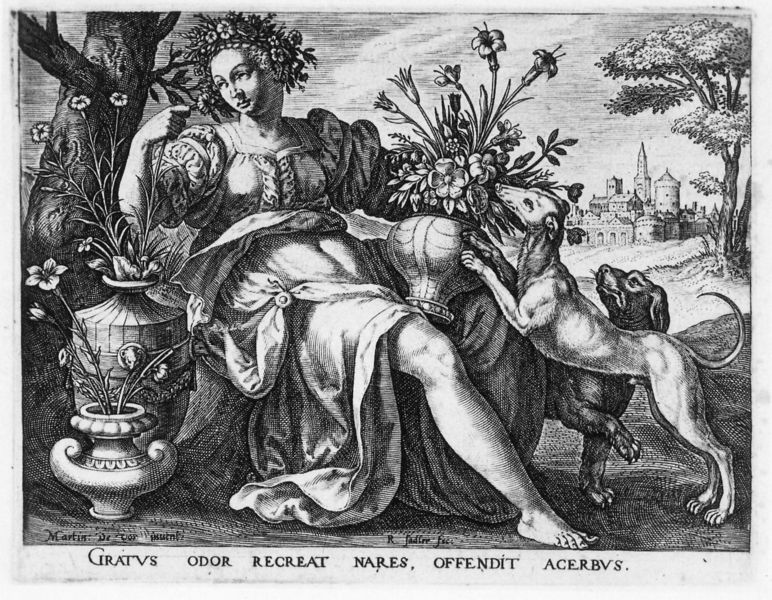
Titel: Das Riechen; aus: Die fünf Sinne
Künstler: Maarten de Vos
Schlagwörter: bäume, landschaft, stadt, blume, blumen, frau, kleid, schmuck, schwarz, weiss, zeichnung, dame, hund, hunde, barock, ferne, natur, kirche, fassen, vase, blumentopf, schrift, grafik, vasen, gesteck, fuss, burg, schwarzweiss, schraffur, holzstich, stich, allegorie, kranz, flora, göttin, krüge, üppig, geruch, dürer, prunk, kupferstich, gefäße, diana, latein, lateinisch, martin, gewandt, odor, gratus, nares, recreat, offendit, acerbus